Frequency: 65000
Velocity: 0,2015
Power: 8,2
Pulse duration: 0,0000001
Pass count: 1
Magnification: 10
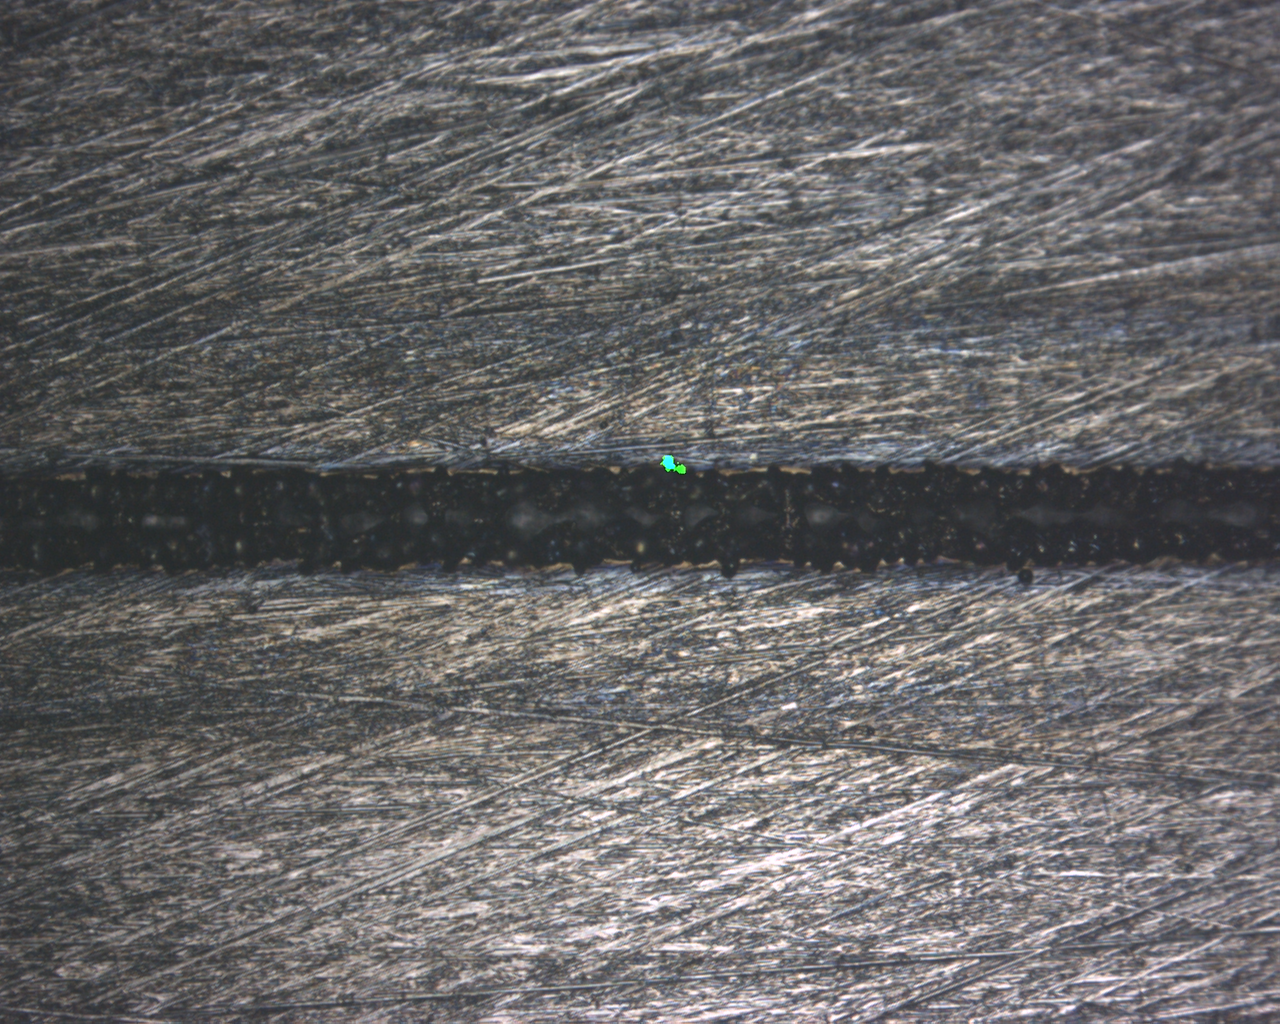
Measured width: 132.914
Other width: 52.247